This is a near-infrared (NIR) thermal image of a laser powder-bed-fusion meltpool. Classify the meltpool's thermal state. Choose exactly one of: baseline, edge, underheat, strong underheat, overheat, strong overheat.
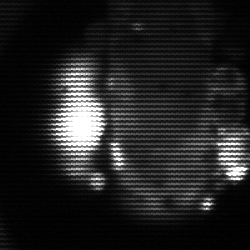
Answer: strong underheat